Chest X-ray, AP view. Patient: 58 years old, sex M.
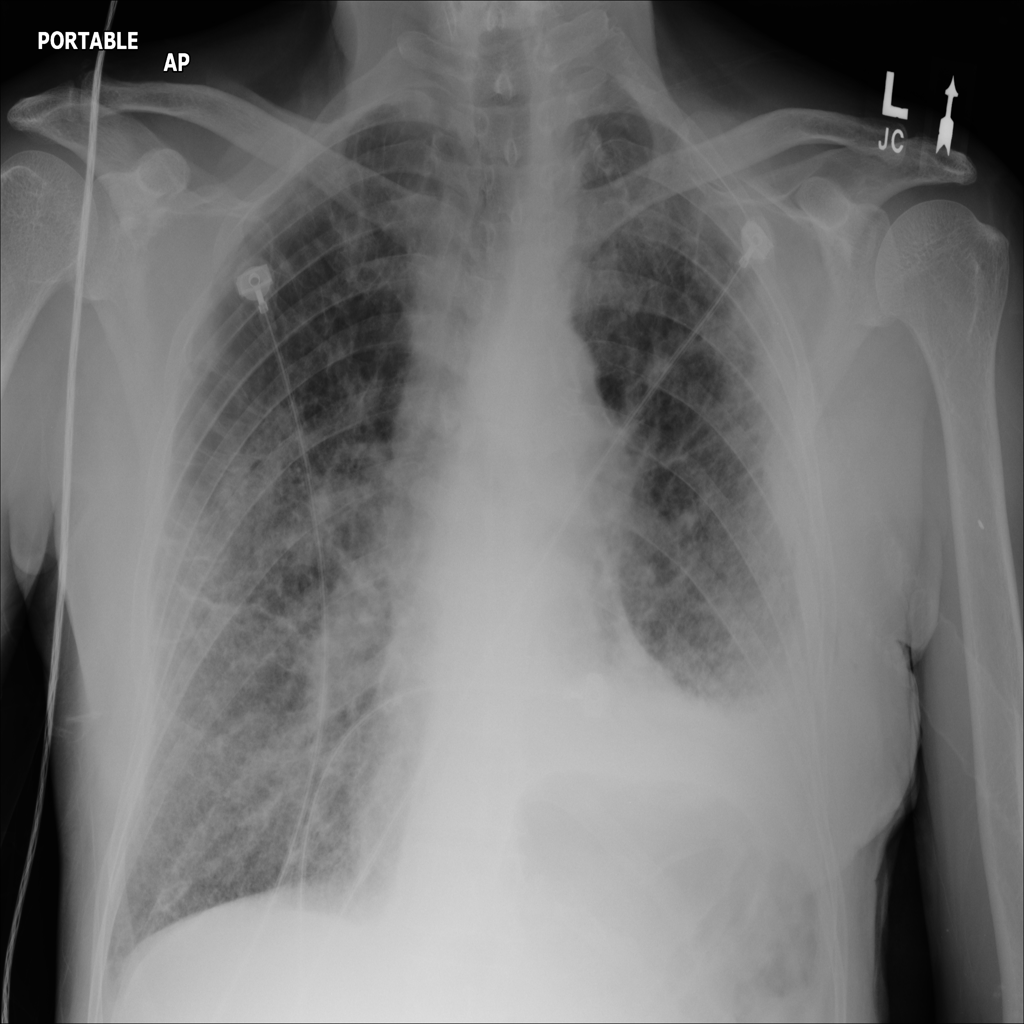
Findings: Emphysema